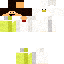
A female human skin with pale skin, wearing brown long hair dressed in a blue hoodie and black pants, featuring a closed mouth.